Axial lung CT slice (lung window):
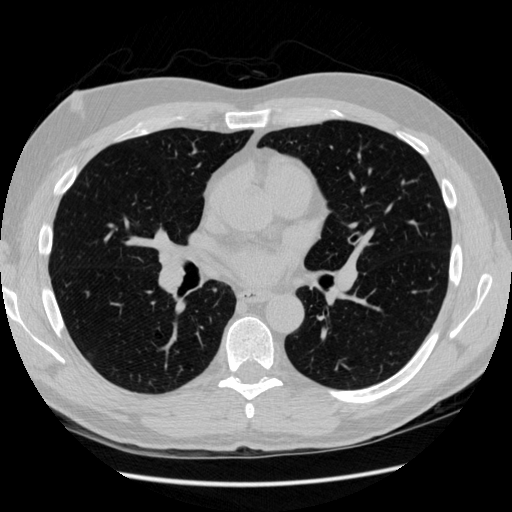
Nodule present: no